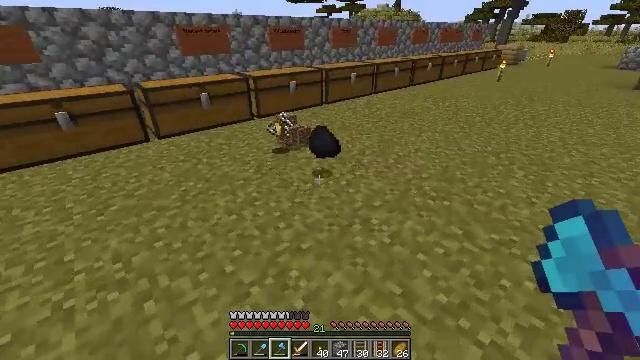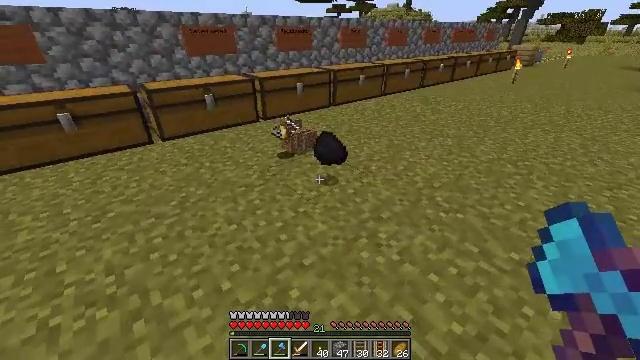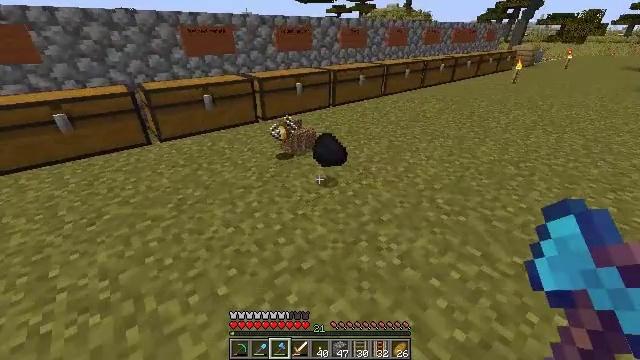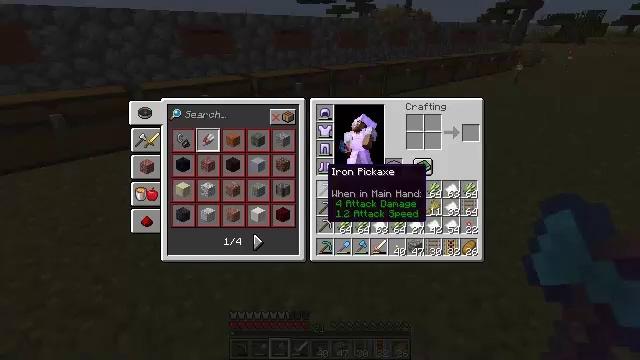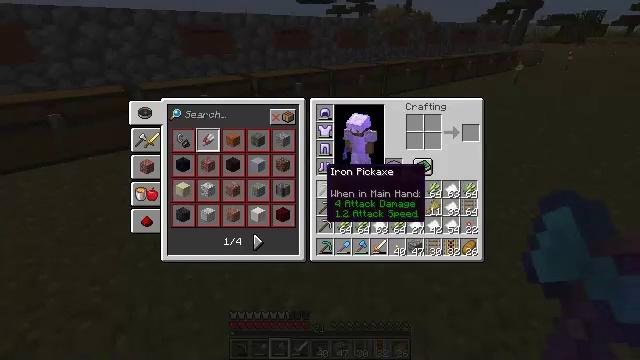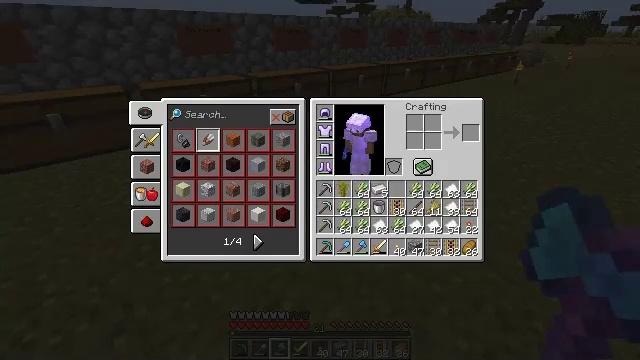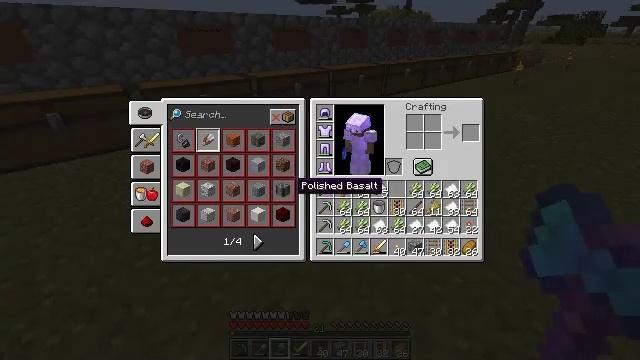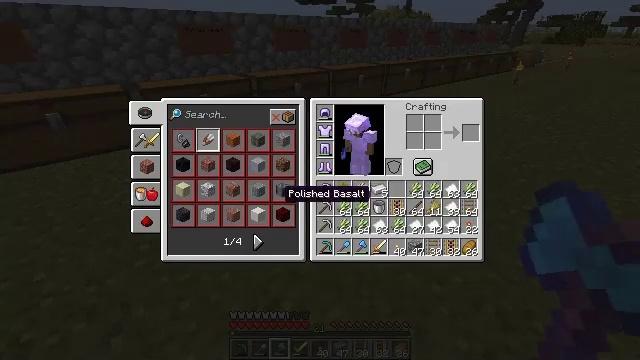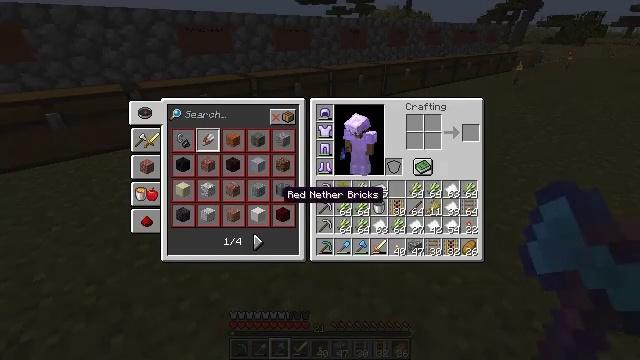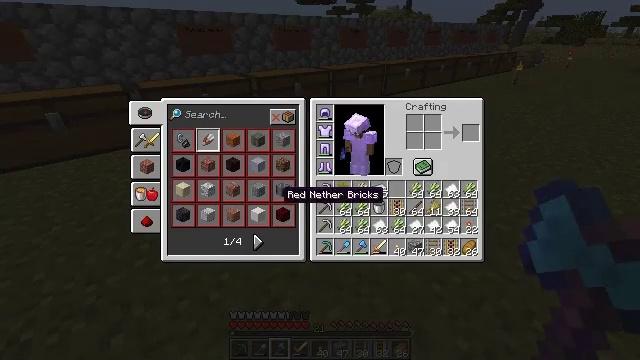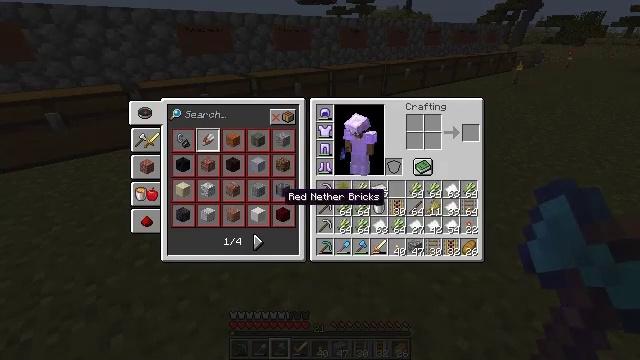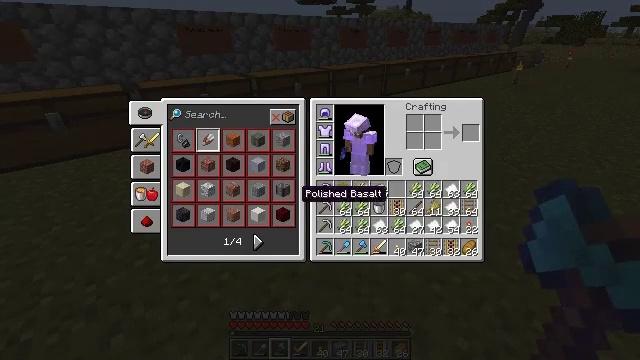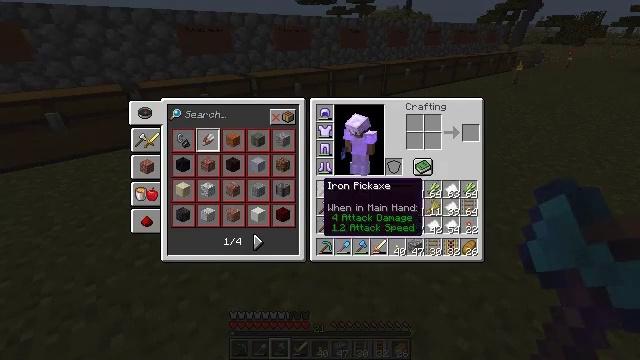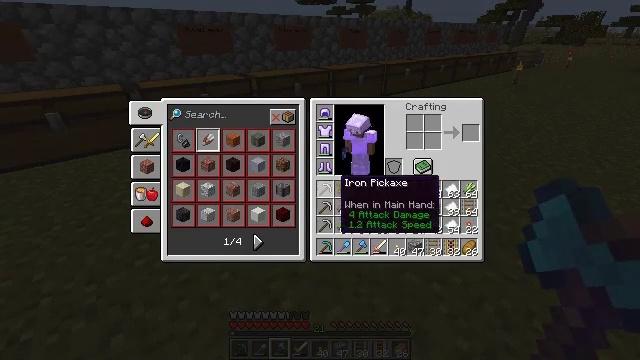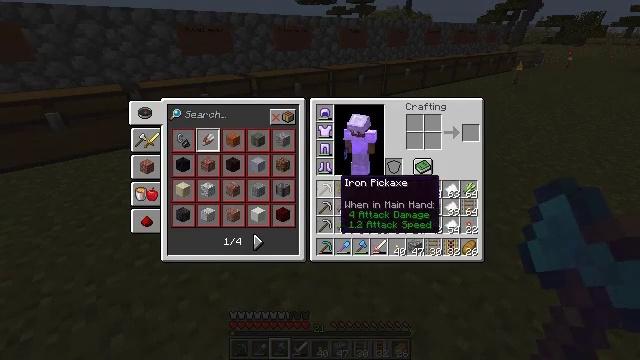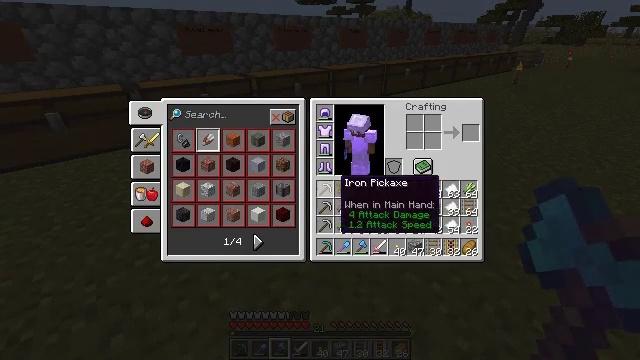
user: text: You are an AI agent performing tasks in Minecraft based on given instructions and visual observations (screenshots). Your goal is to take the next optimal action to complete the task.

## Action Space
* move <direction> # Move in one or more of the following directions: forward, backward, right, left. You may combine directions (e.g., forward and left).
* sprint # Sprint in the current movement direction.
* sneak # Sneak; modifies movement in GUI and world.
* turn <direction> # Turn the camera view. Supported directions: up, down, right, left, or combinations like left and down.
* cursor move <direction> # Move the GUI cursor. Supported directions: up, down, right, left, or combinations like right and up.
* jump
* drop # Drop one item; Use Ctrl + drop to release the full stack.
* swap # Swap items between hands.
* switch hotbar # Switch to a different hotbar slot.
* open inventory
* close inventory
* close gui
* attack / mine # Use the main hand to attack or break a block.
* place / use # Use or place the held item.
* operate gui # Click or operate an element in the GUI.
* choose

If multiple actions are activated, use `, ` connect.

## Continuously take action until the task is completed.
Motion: motion action
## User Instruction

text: Remove an acacia sapling from the inventory.
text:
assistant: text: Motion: turn left
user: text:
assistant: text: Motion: no_op
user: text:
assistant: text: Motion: open inventory
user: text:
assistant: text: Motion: open inventory
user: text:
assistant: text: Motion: open inventory
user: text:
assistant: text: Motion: cursor move left and down
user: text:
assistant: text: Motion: cursor move left and down
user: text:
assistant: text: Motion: no_op
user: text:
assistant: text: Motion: no_op
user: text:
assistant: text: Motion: no_op
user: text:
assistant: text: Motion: cursor move right
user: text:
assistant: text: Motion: cursor move right and up
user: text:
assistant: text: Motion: cursor move right
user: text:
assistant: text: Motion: no_op
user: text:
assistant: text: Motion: no_op
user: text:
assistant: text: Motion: no_op
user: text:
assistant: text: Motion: no_op
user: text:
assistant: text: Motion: no_op
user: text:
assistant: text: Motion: no_op
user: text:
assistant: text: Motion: no_op
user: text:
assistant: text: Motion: no_op
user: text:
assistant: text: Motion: no_op
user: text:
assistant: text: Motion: operate gui
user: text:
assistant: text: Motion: operate gui
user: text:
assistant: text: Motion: operate gui
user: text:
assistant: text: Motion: no_op
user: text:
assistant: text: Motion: cursor move right and up
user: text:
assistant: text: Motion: cursor move right and up
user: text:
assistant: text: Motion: cursor move right and up
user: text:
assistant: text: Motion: no_op